Question: Using RailsAdmin. I have a Post model and a User model. Each post belongs to a user.
I use the following code to get RailsAdmin to handle the association for me and automatically set the user_id when a Post is created:
'''
config.model Post do
edit do
field :user_id do
# use a form_field instead of the default drop-down
partial :form_field
# hide the input
view_helper :hidden_field
# set the value to current_user.id
def value
bindings[:view]._current_user.id
end
end
end
end
'''
This code works, it sets the user_id to that of the current_user and it also hides the form_field (the html input) from view so that user is not even aware that it is being set on their behalf.
There is one small problem though. Whilst I'm able to hide the form_field, I can't hide it's associated label (i.e. the label that reads "User" which appears next to the input) - which means my users see this:

As you can see, there is a label "User" with an empty space next to it, and the word "Required" underneath.
Is there anyway to hide an input's associated label too (and not just the input itself) so that it's not confusing to the user? Is there something wrong with my code?
Thanks in advance
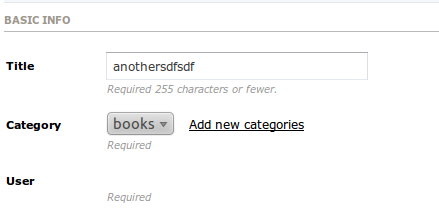
Answer: I think I've found a working solution:
'''
field :user_id do
view_helper :hidden_field
# I added these next two lines to solve this
label ""
help ""
partial :form_field
def value
bindings[:view]._current_user.id
end
end
'''
Not ideal, but it works